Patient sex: F
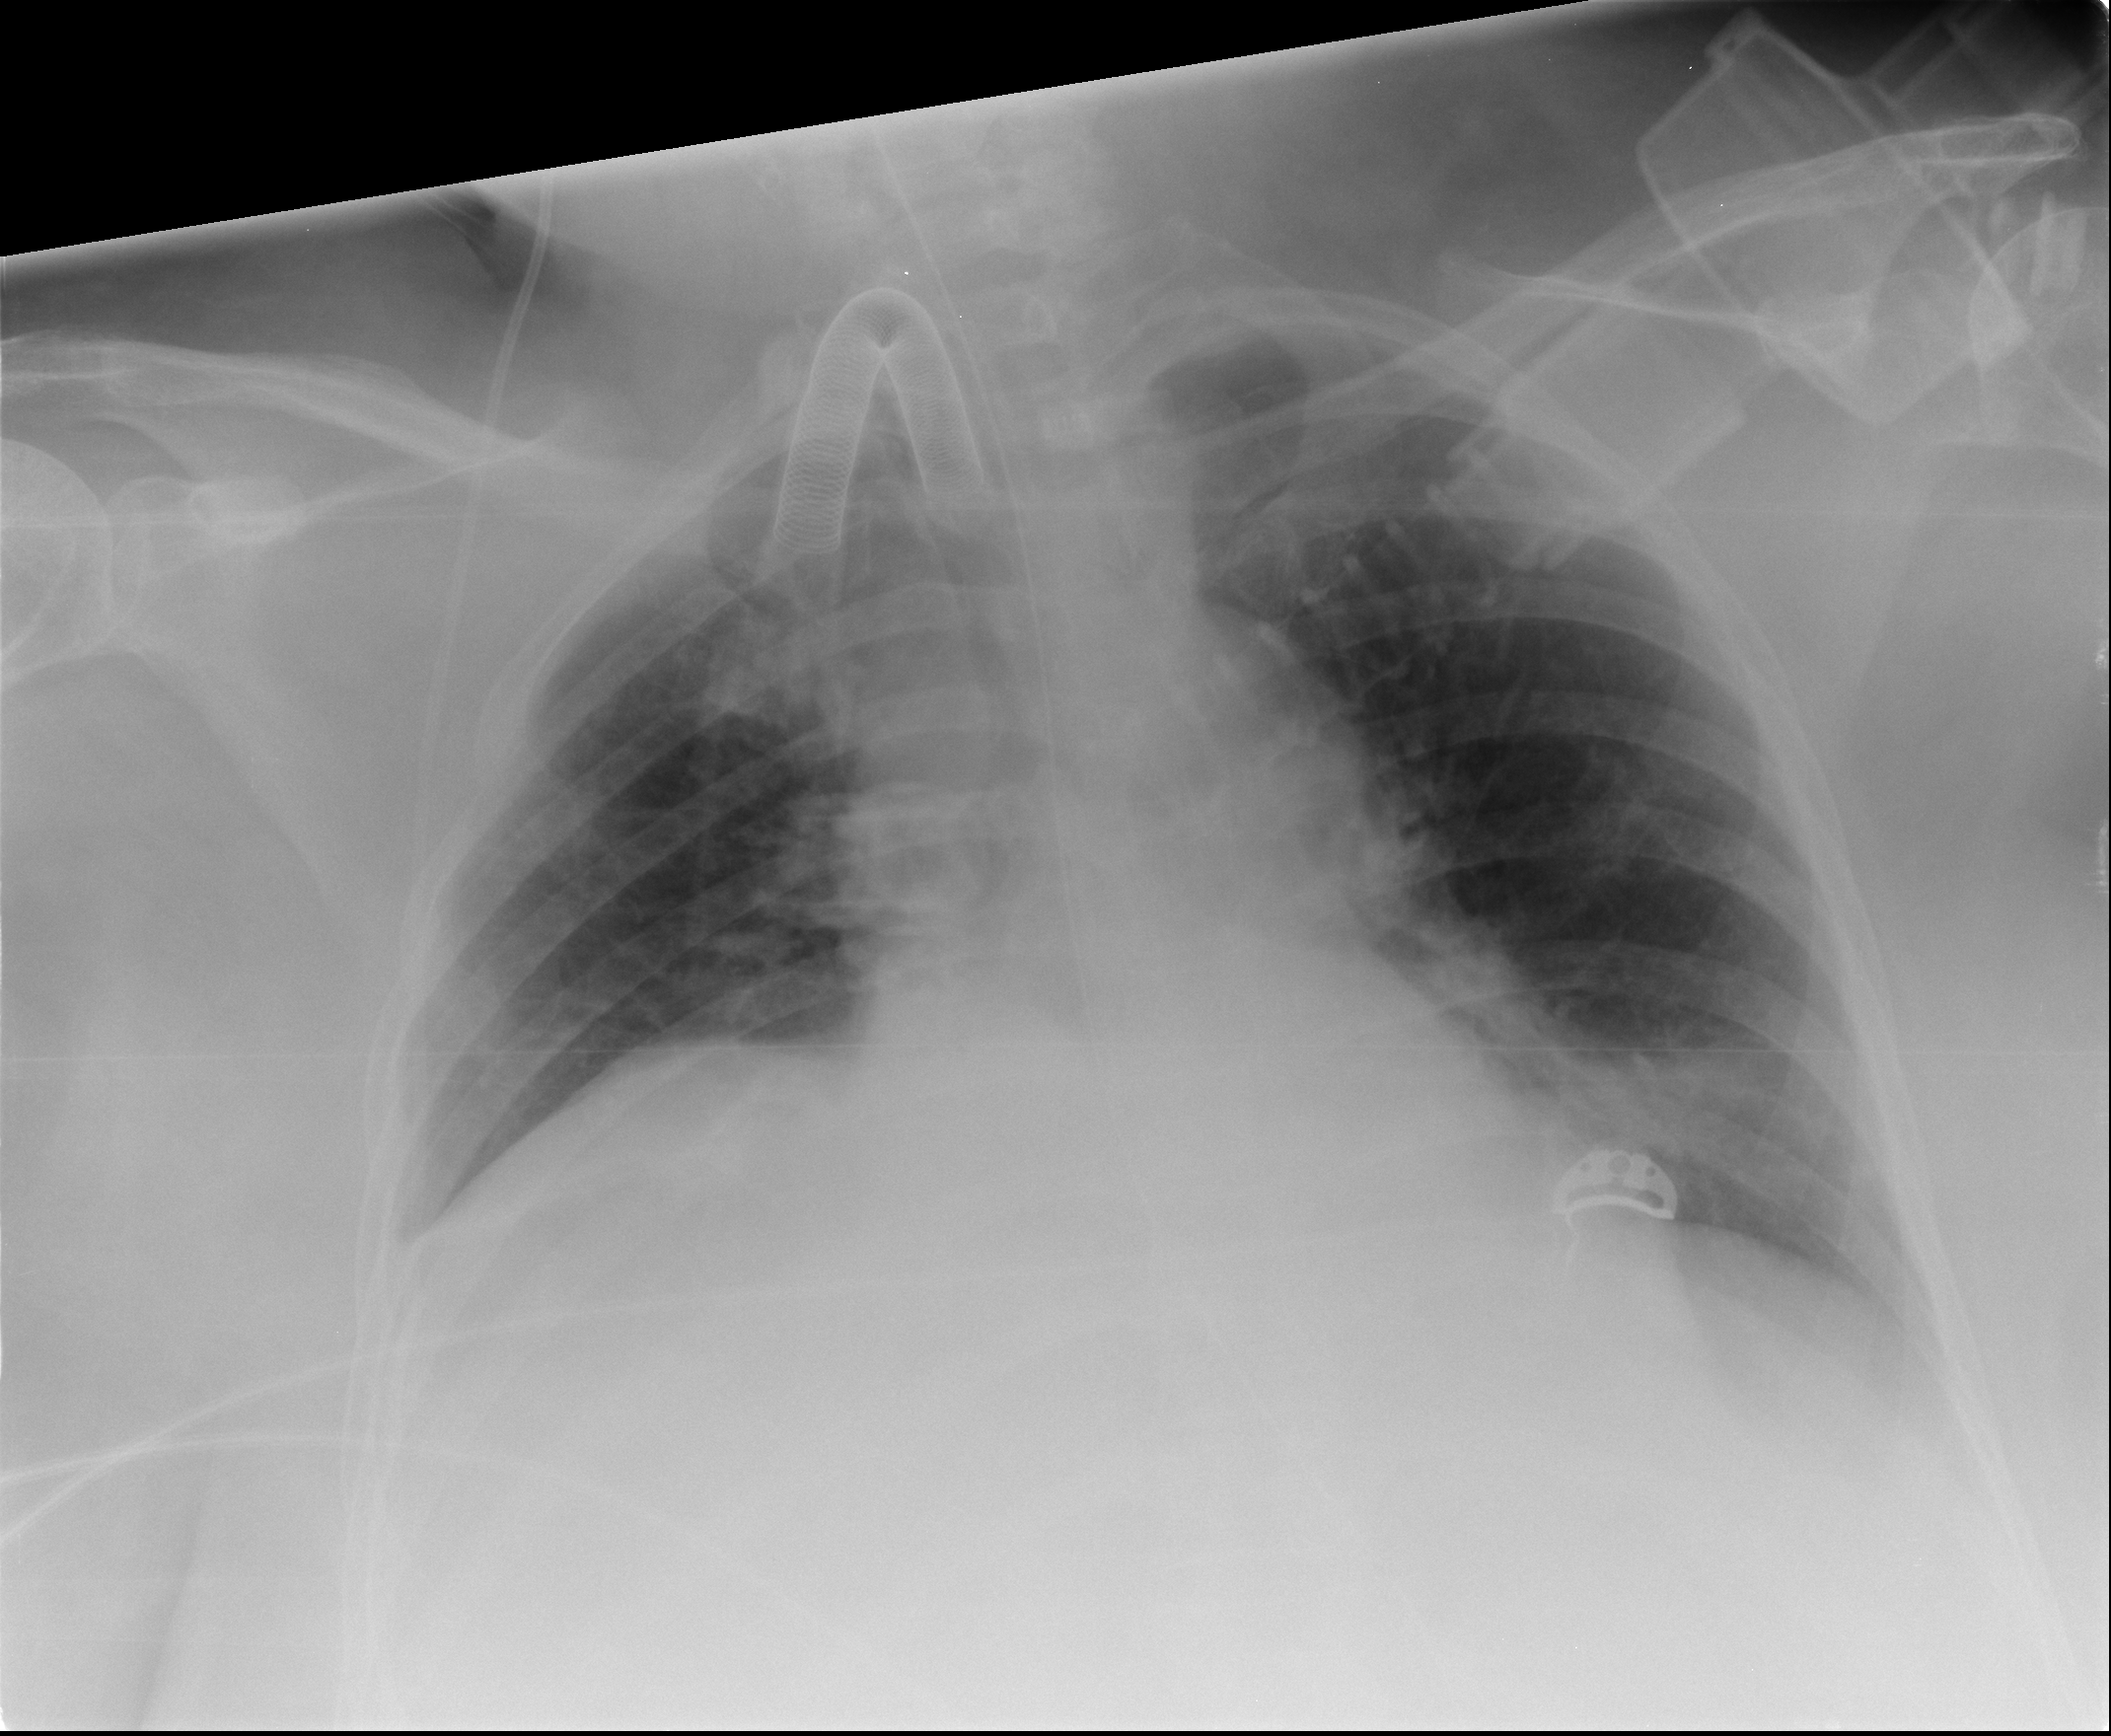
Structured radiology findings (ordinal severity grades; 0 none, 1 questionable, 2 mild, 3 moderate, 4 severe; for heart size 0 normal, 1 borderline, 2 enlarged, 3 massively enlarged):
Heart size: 2
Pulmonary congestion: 1
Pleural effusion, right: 1
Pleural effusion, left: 1
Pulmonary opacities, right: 0
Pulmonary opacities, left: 2
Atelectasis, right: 2
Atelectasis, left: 2